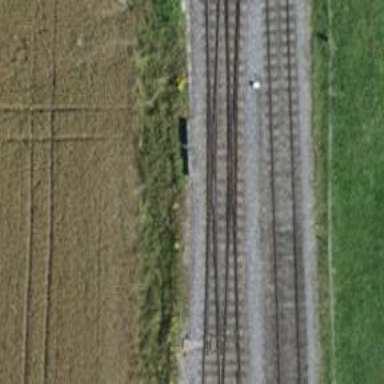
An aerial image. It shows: Railway track with contact line for electrification.